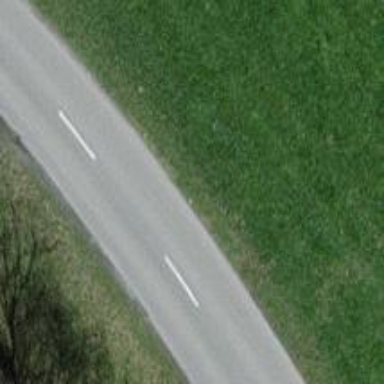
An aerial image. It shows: Tertiary road with asphalt surface.